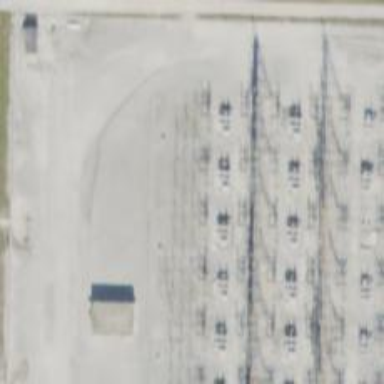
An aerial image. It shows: Switch used for power control.